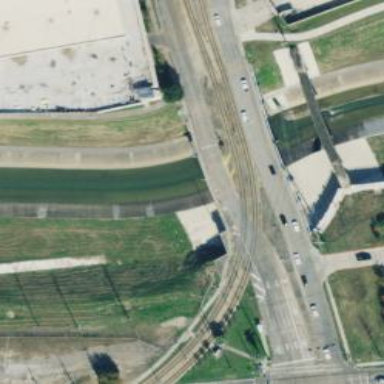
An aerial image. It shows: Bridge for light rail electrified with contact line.